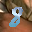
Label: 8